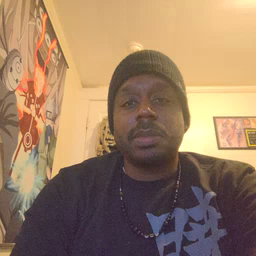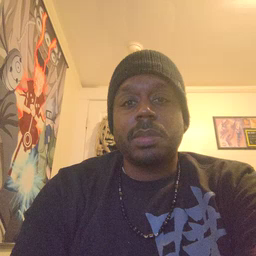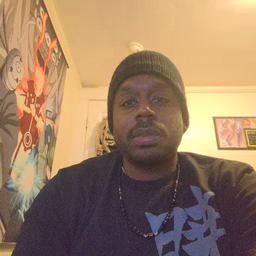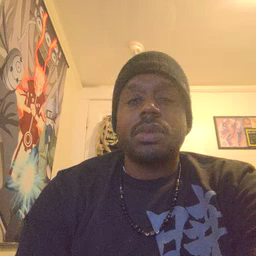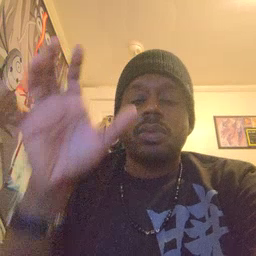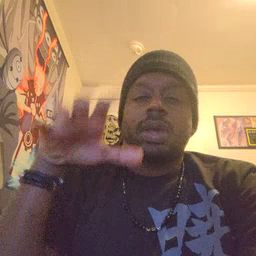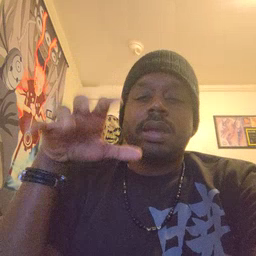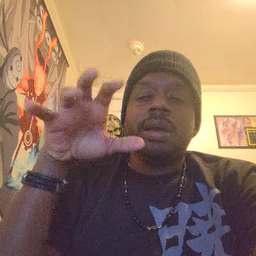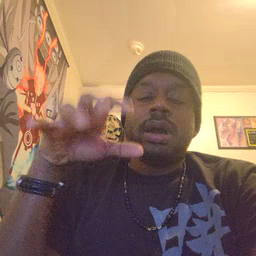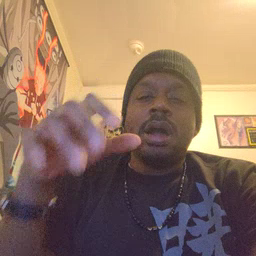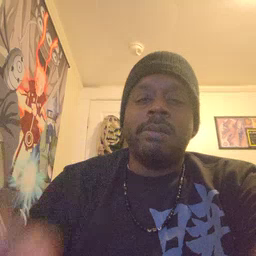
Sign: rain